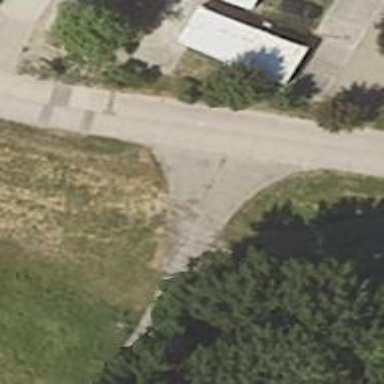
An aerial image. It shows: Paved residential road with high grade track type.